A scalogram of one vibration snapshot from a rotating bearing is shown, computed with a continuous wavelet transform. Classify the bearing condition as one of: normal, inner_race, outer_race, ball.
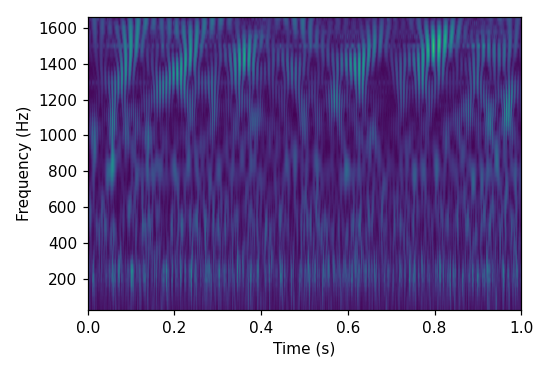
Answer: normal